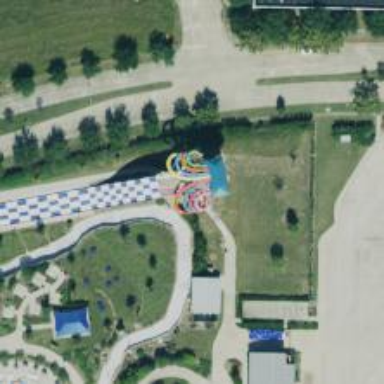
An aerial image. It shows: Water slide attraction.